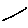
Label: line